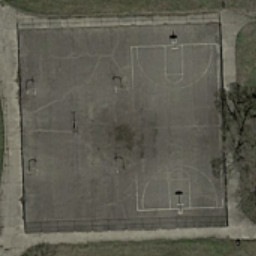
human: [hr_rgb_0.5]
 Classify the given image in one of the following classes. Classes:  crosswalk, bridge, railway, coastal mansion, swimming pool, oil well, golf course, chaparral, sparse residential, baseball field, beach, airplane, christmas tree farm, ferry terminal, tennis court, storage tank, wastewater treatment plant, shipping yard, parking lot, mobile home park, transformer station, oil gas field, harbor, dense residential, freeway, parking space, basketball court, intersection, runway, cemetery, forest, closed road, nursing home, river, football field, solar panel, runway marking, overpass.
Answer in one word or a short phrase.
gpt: basketball court